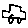
Label: car